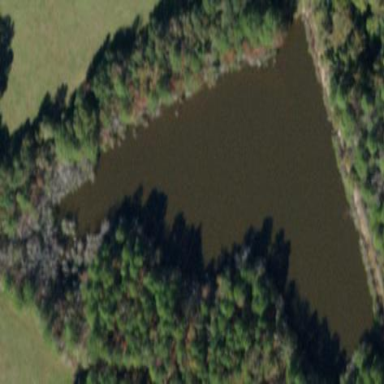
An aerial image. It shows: Reservoir of natural water.